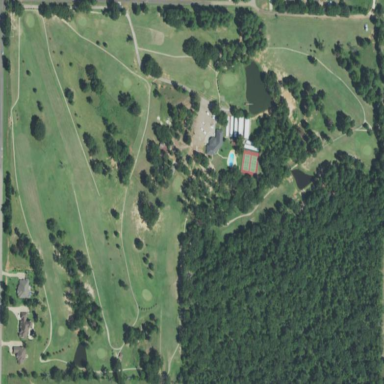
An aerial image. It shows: Golf course surrounded by greenery.